Field crop: maize
Growth stage: 2
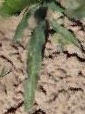
Species: maize